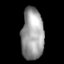
Tissue: lung
Cell type: Others
Senescence score: 0.2429
Nuclear area (px): 1129
Mean DAPI intensity: 156.499